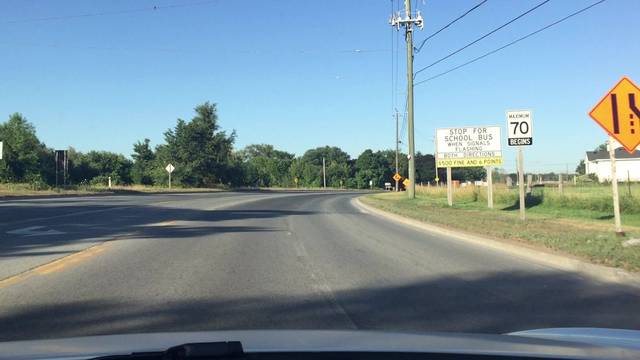
Region: Canada
Coordinates: 43.913, -78.777